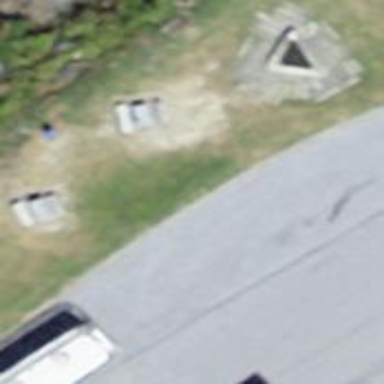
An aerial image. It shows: Picnic table located in leisure land area.